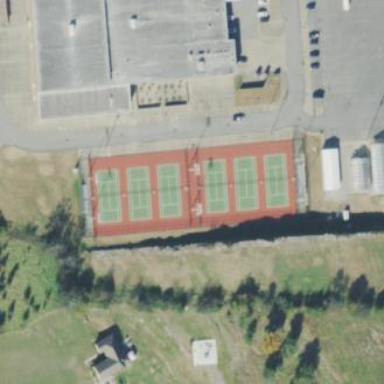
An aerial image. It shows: Tennis court on the leisure land pitch.